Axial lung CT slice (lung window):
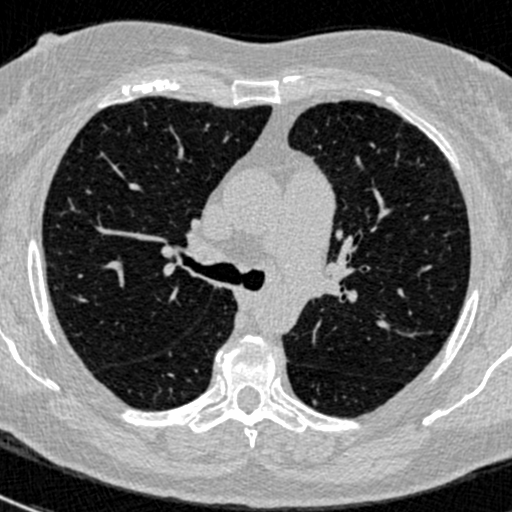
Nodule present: no